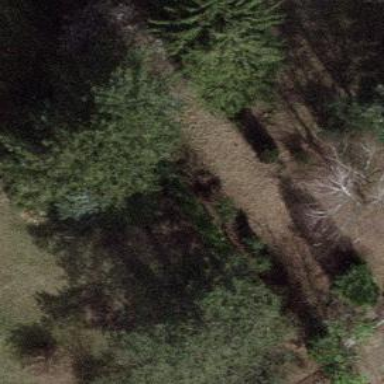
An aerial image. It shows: Evergreen needle-leaved tree.